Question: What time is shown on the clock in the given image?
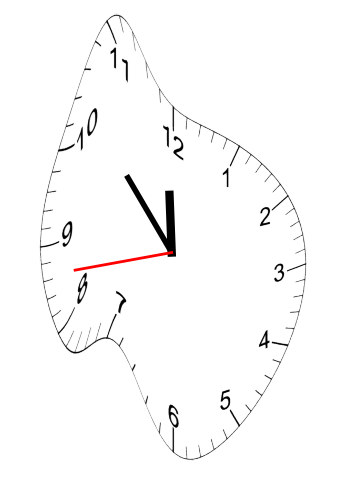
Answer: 11:52:43